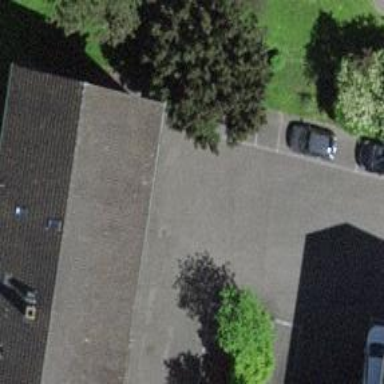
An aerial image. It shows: Parking aisle designated as service road.